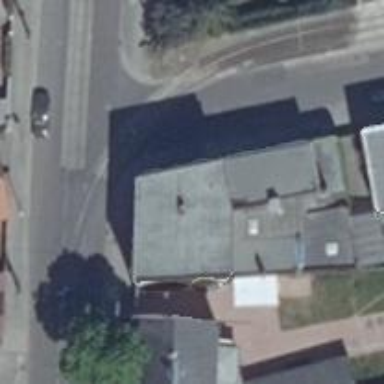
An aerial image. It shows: Bakery.